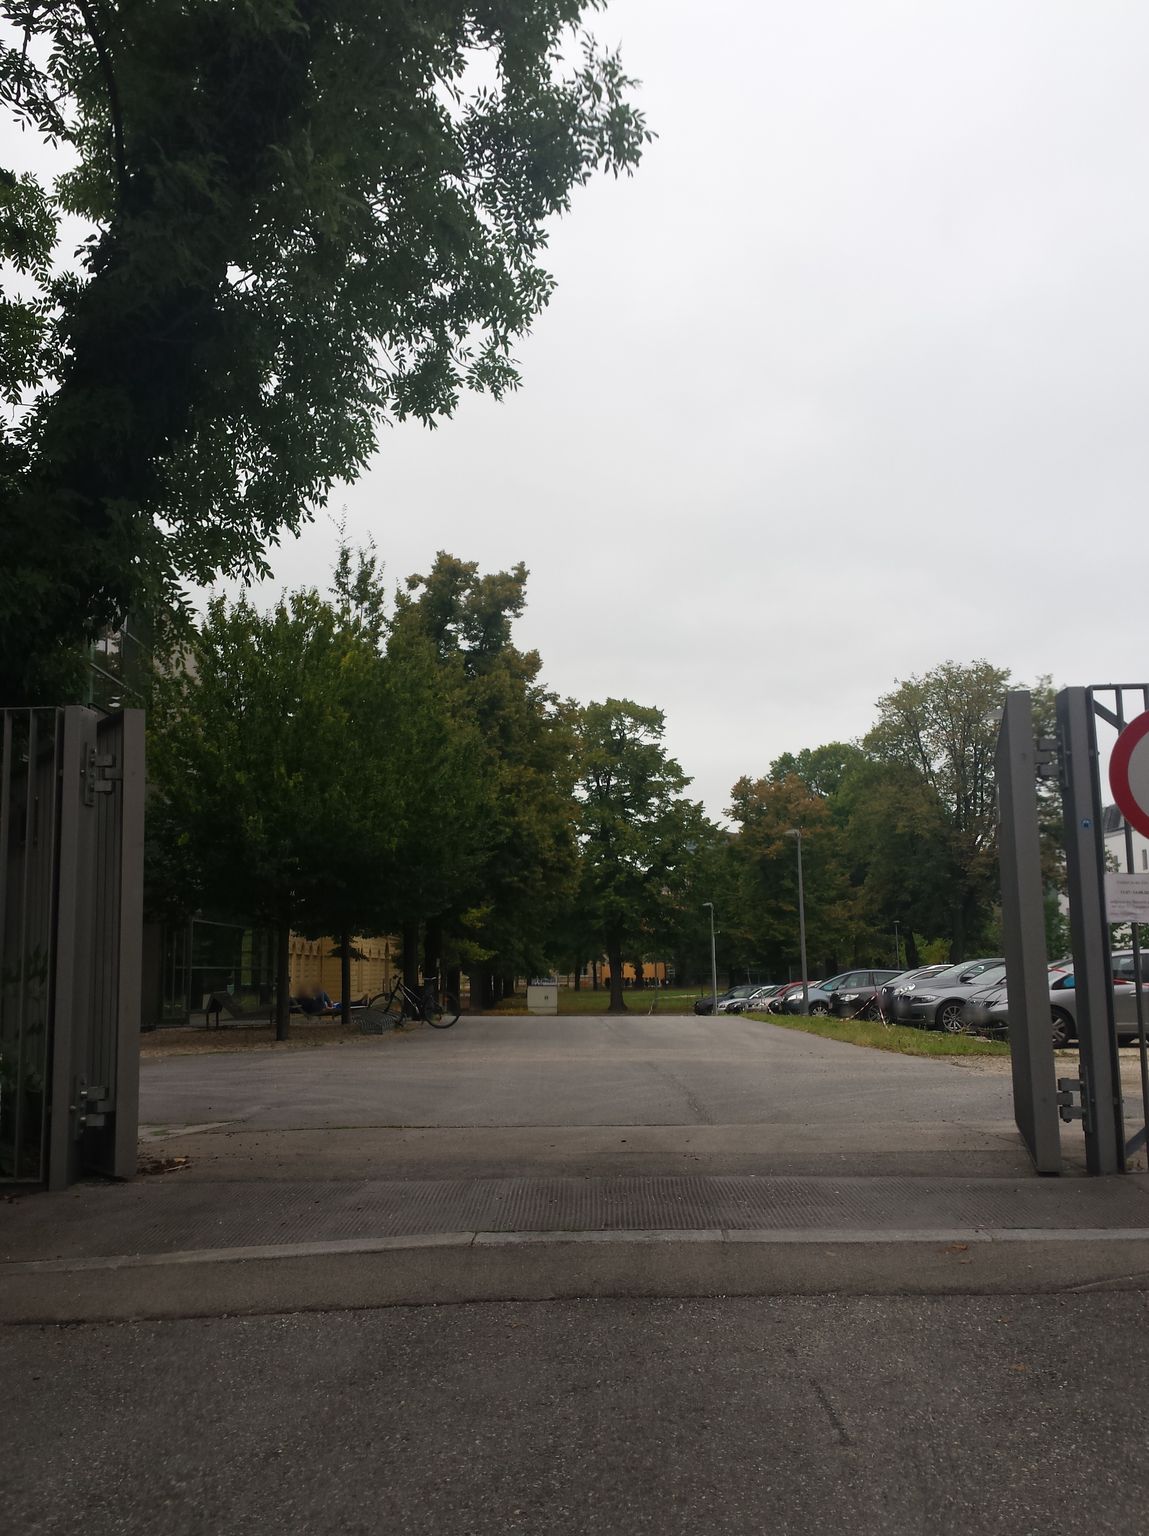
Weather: clear
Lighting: day
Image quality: good
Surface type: walking surface
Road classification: living_street, service
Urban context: urban centre
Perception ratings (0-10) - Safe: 1.67, Lively: 6.29, Beautiful: 7.71, Boring: 6.75, Depressing: 3.49, Wealthy: 5.74